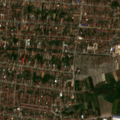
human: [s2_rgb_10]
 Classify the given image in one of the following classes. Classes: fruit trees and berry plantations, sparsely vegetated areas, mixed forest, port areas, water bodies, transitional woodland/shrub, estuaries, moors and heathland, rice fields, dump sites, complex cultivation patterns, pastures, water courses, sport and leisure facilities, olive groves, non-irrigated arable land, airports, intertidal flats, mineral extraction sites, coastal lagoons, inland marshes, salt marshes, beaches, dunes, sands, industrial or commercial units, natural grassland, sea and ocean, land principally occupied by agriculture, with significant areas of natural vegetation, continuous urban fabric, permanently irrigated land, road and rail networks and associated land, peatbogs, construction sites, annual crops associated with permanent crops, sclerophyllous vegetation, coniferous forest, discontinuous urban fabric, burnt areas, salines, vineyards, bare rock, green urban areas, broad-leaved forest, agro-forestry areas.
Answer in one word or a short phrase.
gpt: discontinuous urban fabric, industrial or commercial units, complex cultivation patterns